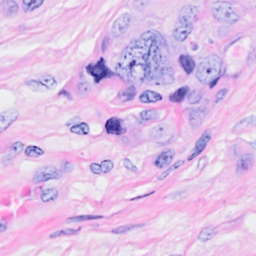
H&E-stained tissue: Breast